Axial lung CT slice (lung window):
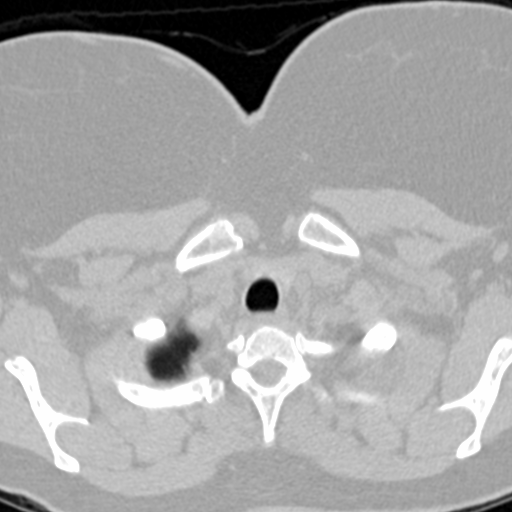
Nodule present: no